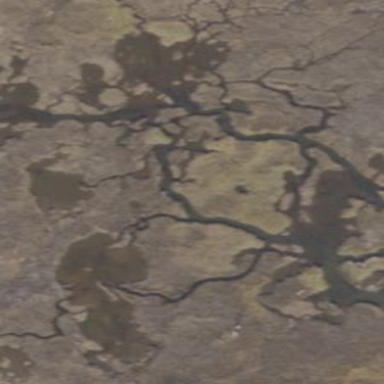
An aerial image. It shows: Saltmarsh wetland.